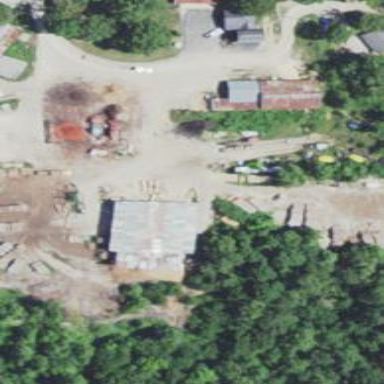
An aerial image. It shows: Building used as sawmill.